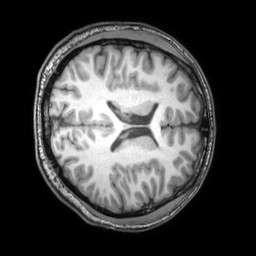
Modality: T1w
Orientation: axial
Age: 22
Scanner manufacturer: philips
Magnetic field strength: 3 T
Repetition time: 0.007 s
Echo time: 0.003501 s